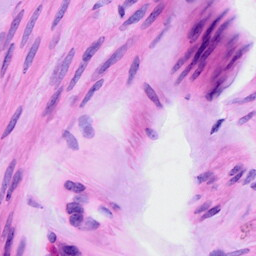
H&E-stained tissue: Ovarian